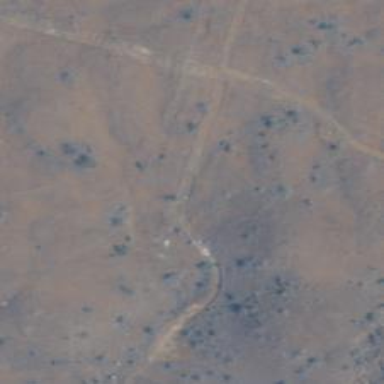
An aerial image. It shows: Track road with grade3 tracktype.